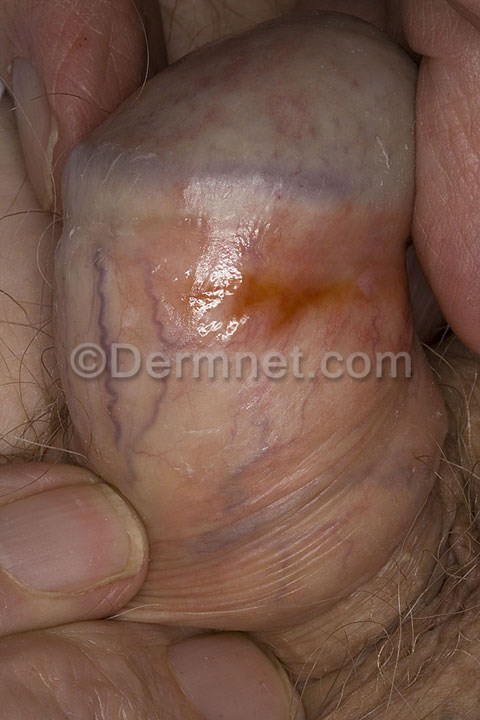
Disease: Tinea Ringworm Candidiasis and other Fungal Infections